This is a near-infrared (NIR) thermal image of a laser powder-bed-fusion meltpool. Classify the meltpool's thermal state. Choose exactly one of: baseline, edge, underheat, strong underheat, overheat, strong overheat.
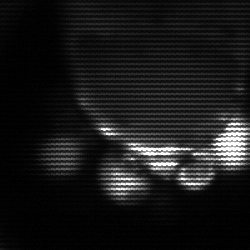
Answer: edge